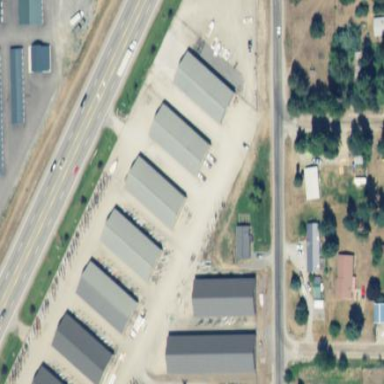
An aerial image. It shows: Storage rental shop.